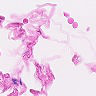
Metastatic tissue present: no